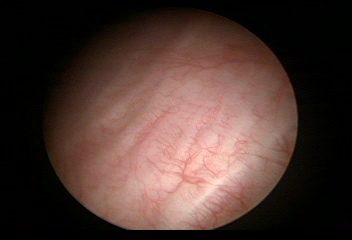
Modality: WLC
Class: Normal mucosa
Bladder cancer association: No